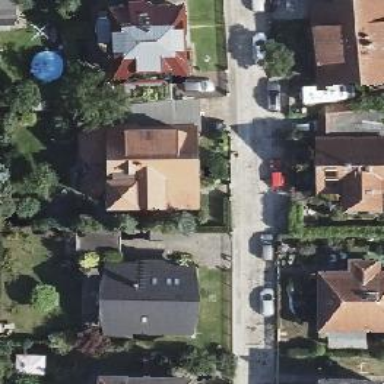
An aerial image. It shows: Residential road with concrete surface.